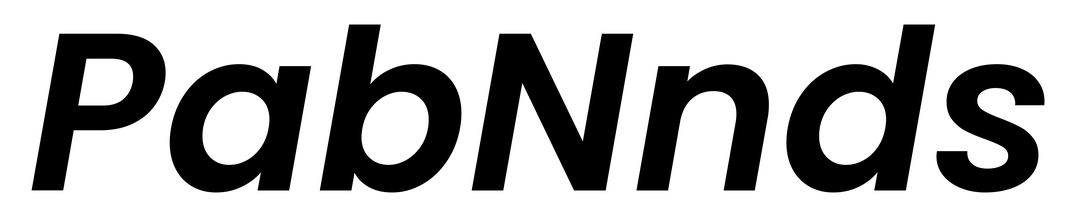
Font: Poppins-SemiBoldItalic